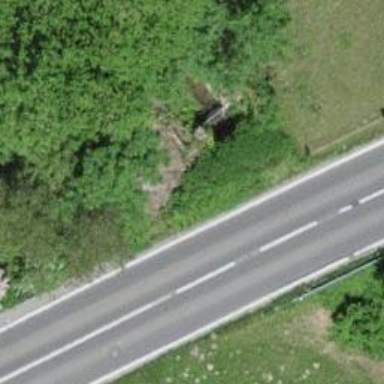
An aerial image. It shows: There is tunnel.